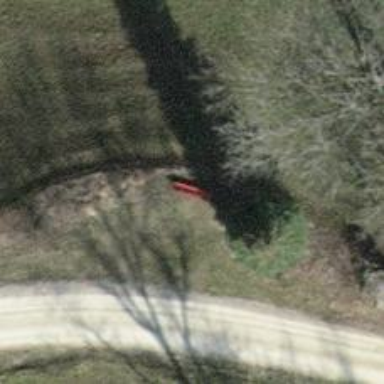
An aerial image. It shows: Red bench.